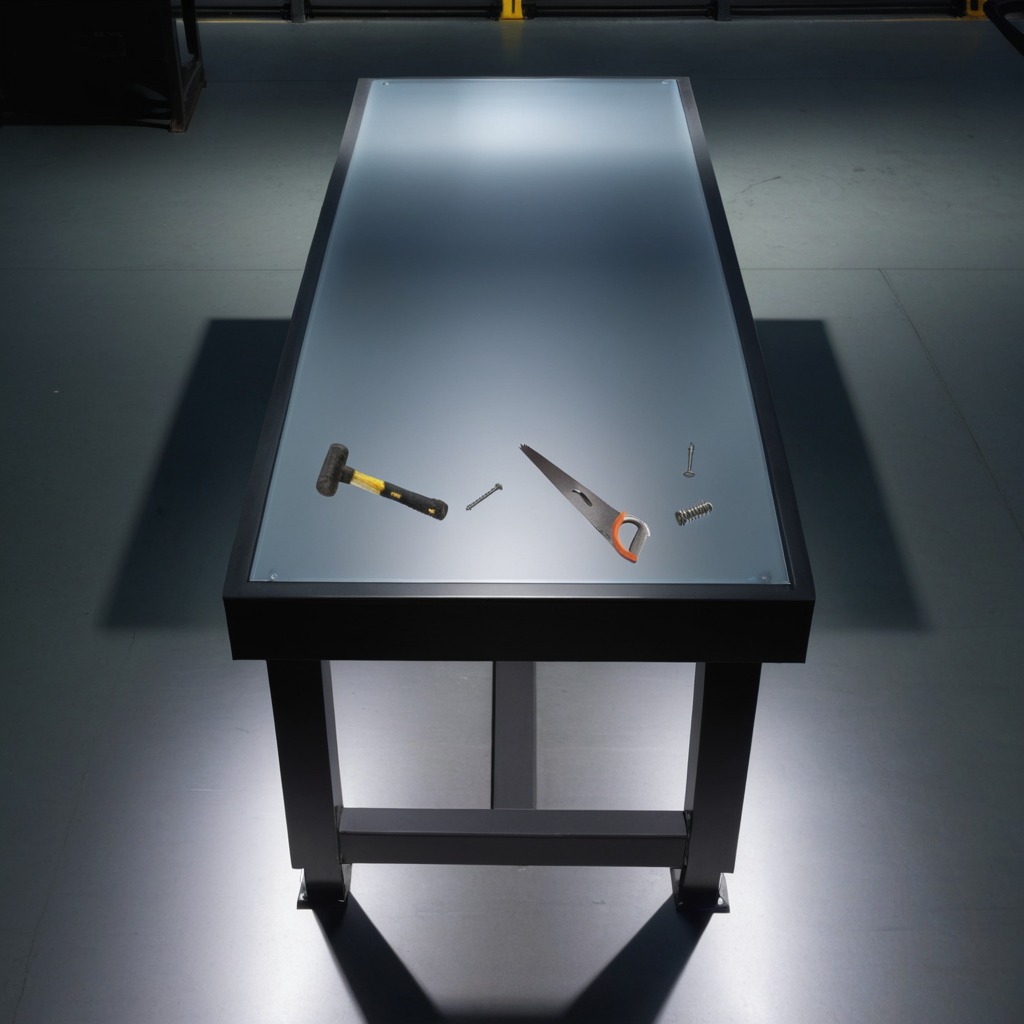
A metal machine screw, a hammer, an iron nail, a coiled metal spring, and a handheld metal saw are lying on the clean empty table in the basement in the evening.